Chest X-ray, PA view. Patient: 50 years old, sex M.
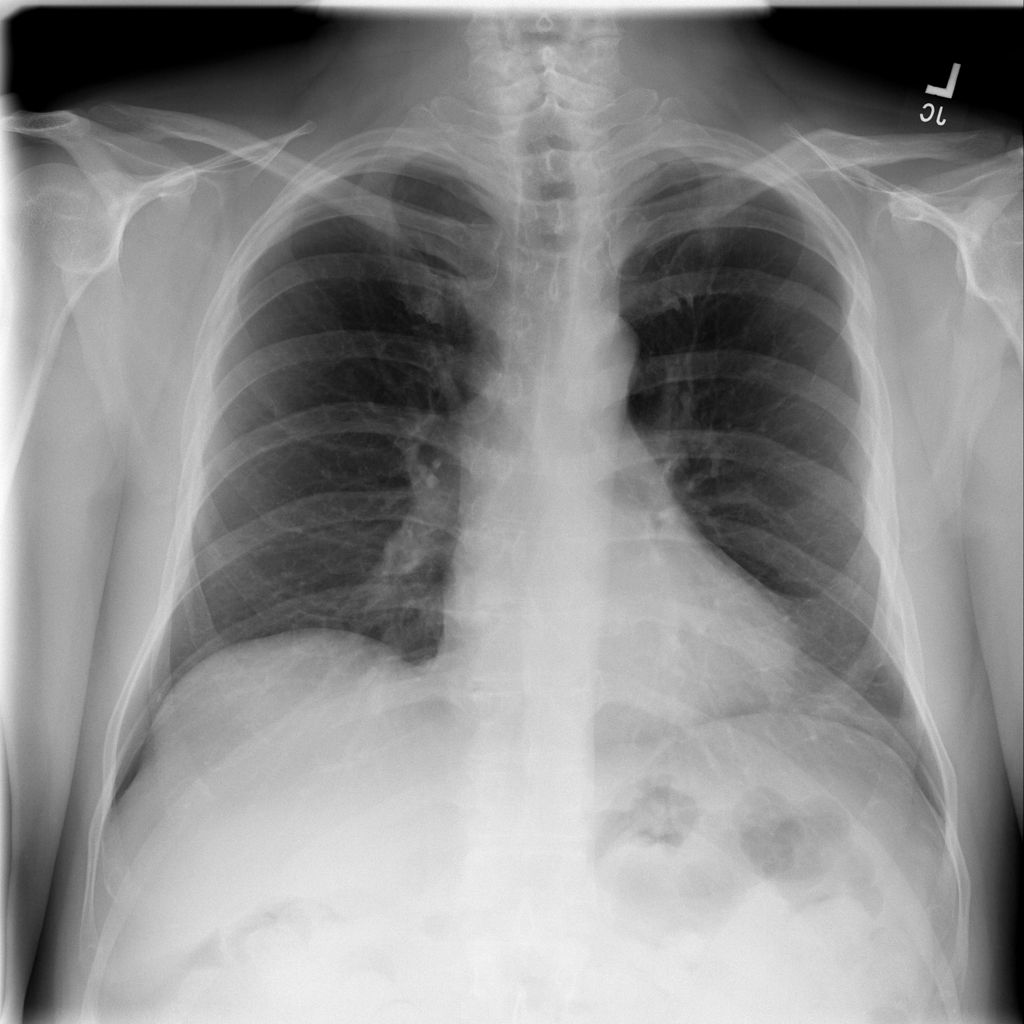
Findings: No Finding